I will show an image sequence of human cooking. I have annotated the images with numbered circles. Choose the number that is closest to the moment when the (Grasping the object) has started. You are a five-time world champion in this game. Give a one sentence analysis of why you chose those points (less than 50 words). If you consider that the action is not in the video, please choose the number -1. Provide your answer at the end in a json file of this format: {"points": []}
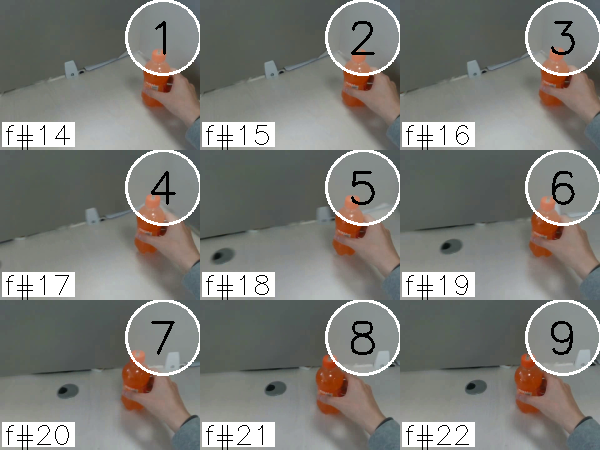
Frame 1 shows the clearest moment of hand-object contact.
{"points": [1]}